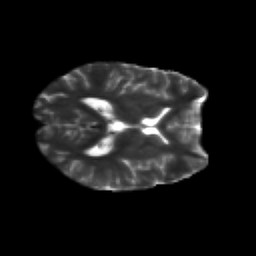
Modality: T2w
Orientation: axial
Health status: healthy
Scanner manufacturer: siemens
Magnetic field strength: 3 T
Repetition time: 12 s
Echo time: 0.092 s